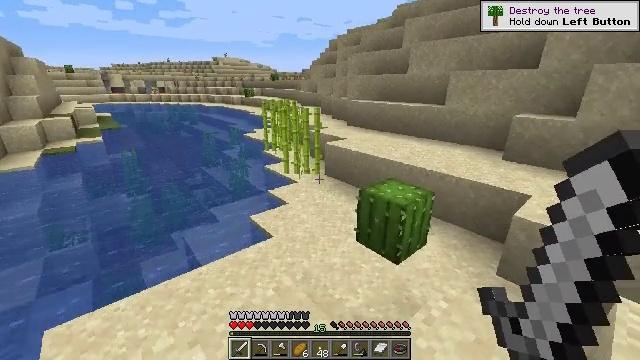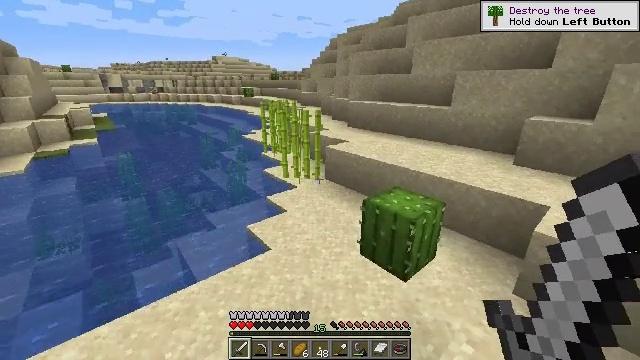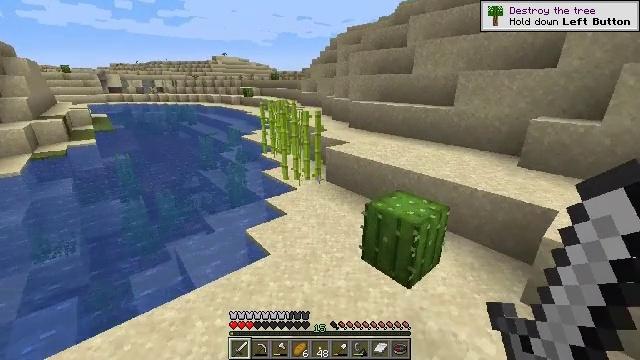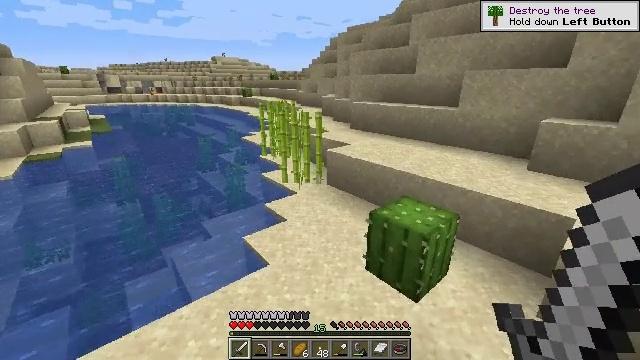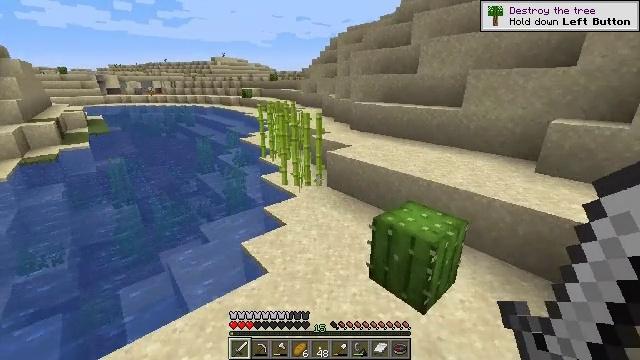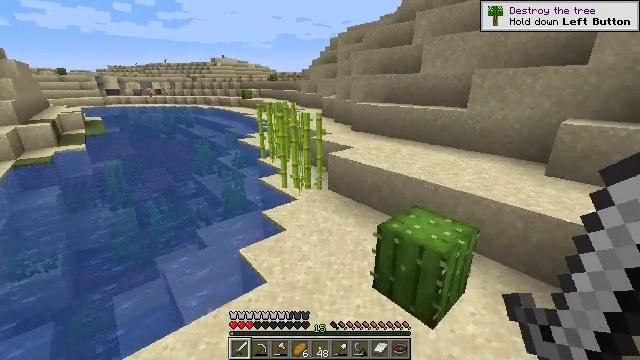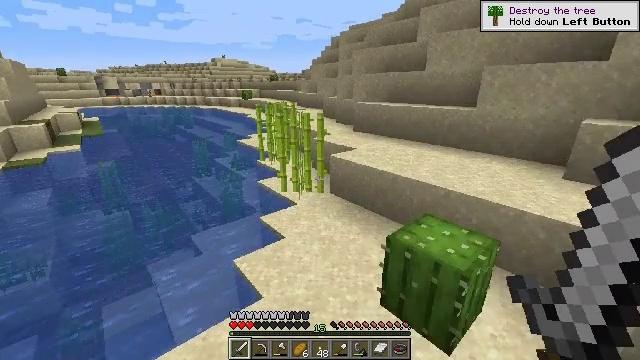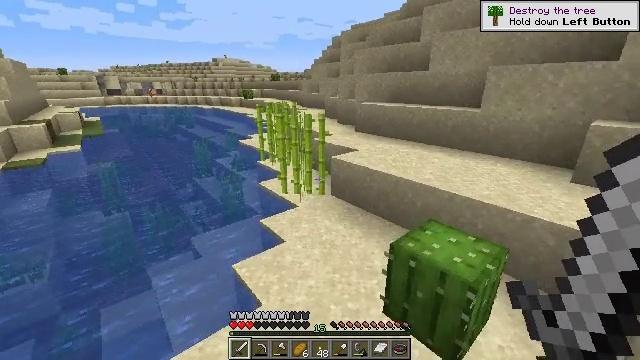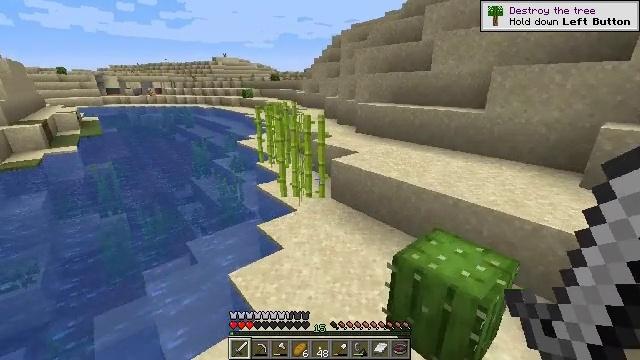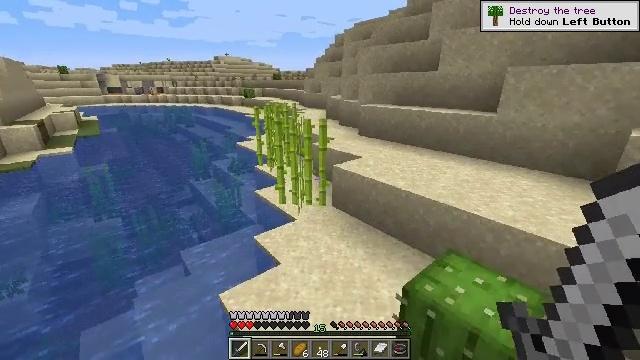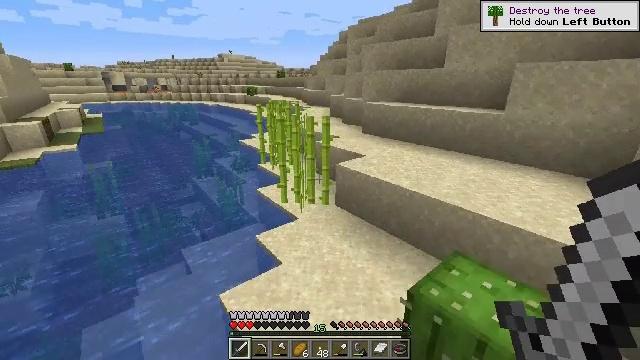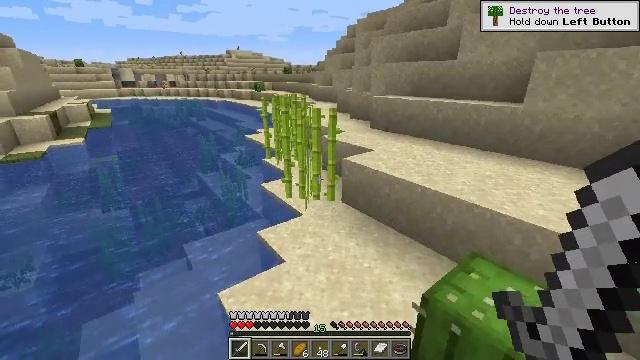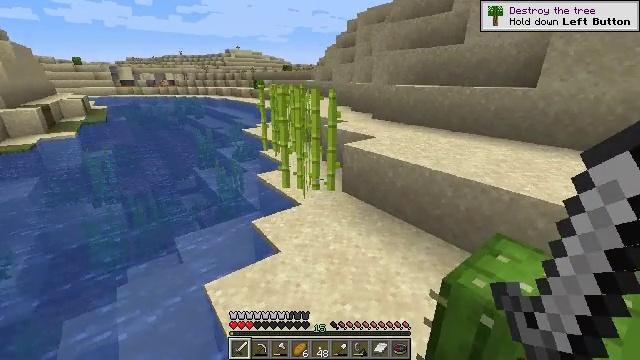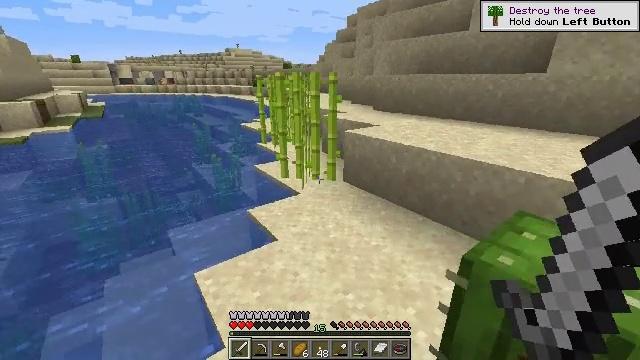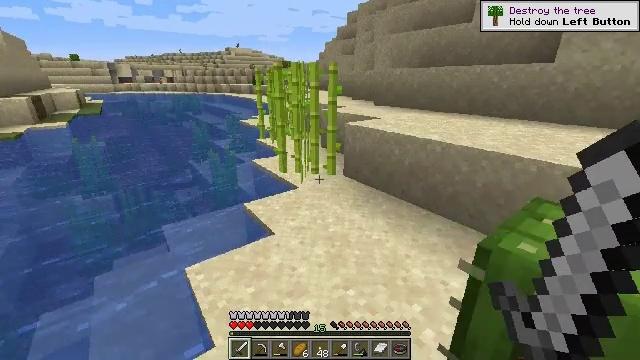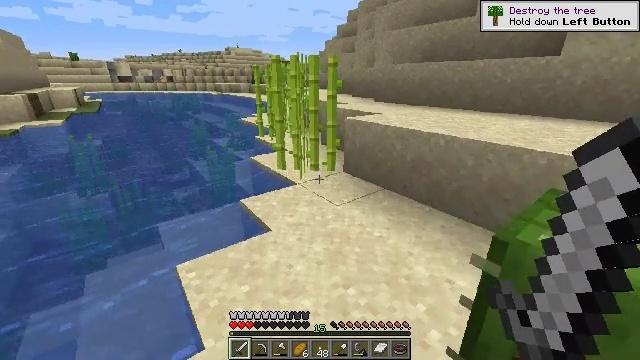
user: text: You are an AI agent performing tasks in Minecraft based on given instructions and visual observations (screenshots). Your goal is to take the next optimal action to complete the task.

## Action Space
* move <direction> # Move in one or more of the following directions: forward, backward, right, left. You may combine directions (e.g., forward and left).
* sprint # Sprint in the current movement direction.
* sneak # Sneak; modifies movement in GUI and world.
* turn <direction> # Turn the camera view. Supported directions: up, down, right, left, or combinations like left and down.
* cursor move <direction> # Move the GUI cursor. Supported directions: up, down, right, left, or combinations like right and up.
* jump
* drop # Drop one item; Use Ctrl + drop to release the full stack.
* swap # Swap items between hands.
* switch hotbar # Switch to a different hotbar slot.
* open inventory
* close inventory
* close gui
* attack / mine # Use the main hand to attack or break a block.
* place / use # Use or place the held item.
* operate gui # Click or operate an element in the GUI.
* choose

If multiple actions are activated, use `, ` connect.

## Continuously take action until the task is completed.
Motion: motion action
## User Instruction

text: Mine the sugar cane near rivers.
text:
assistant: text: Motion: move forward
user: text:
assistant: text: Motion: move forward
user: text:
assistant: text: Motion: move forward
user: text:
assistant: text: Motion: move forward
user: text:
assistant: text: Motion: move forward
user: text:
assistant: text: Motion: move forward
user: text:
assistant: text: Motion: move forward
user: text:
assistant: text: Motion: move forward
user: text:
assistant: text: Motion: move forward
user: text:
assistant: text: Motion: move forward
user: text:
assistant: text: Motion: move forward, turn left
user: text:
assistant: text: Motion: move forward
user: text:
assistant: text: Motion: move forward
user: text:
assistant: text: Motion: move forward
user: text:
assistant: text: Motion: move forward
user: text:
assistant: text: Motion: move forward
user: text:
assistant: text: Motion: move forward
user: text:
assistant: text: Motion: move forward
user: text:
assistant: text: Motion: move forward, turn left
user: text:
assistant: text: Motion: move forward, turn left and down
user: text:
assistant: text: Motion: move forward
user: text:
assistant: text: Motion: move forward
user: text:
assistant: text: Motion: move forward
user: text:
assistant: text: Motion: move forward, attack / mine
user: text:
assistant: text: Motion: move forward, attack / mine
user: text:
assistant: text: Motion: move forward, turn down, attack / mine
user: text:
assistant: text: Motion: move forward, turn down
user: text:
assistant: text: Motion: move forward, turn down
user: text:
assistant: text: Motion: move forward, turn down
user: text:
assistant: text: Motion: move forward